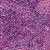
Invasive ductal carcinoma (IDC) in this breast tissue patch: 1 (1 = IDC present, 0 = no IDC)